Тело брошено под углом к горизонту с высокого обрыва (см. рисунок).  Из-за сопротивления воздуха время подъема тела до наибольшей высоты и время падения до точки $A$, находящейся на линии горизонта, которая проходит через точку $O$ старта, отличаются на $\tau$. В той же точке $A$ горизонтальная составляющая скорости тела равна $v_{гА}$, а вертикальная составляющая на $\Delta v$ меньше вертикальной составляющей скорости в точке $O$ старта.
На какую высоту $H$ от линии горизонта поднялось тело, если наибольшее удаление его по горизонтали от точки $A$ за время полета составило $\Delta L_{0}$? Сила сопротивления движению тела в воздухе прямо пропорциональна его скорости.
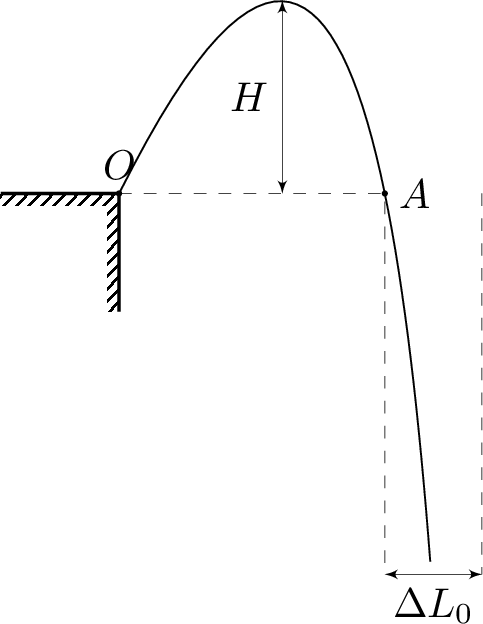
Решение: Рассмотрим сначала движение тела по вертикали. За малый промежуток времени $\Delta t$ изменение его импульса составит: $$ m \Delta v_{в}=-m g \Delta t-k v_{в} \Delta t=-m g \Delta t-k \Delta H, $$ где $k$ — коэффициент пропорциональности в выражении для силы сопротивления воздуха. Когда тело достигнет верхней точки траектории, изменение импульса тела будет равно $$ -m v_{в 0}=-m g t_{1}-k H. \quad (1) $$ При движении тела вниз от верхней точки траектории до точки $A$ изменение импульса составит $$ m v_{в A}=m g t_{2}-k H. \quad (2) $$ Складывая $(1)$ и $(2)$, получим $$ -m \Delta v=m g \tau-2 k H, $$ где $\tau=t_{2}-t_{1}$, $\Delta v=v_{в 0}-v_{в A}$. Отсюда $$ H=\frac{m}{k} \frac{g \tau+\Delta v}{2}. \quad (3) $$ Рассмотрим теперь движение тела по горизонтали. Изменение горизонтальной составляющей импульса тела $\Delta v_{г}$ равно импульсу силы сопротивления воздуха: $$ m \Delta v_{г}=-k v_{г} \Delta t=-k \Delta L, $$ где $\Delta L$ — малое смещение тела по горизонтали. Когда тело достигает точки $A$, изменение горизонтальной составляющей импульса составит (по модулю) $$ m v_{г 0}-m v_{г A}=k L_{A}, \quad (4) $$ где $L_{A}$ — расстояние между точками $A$ и $O$. При максимальном удалении, когда горизонтальная составляющая скорости станет равной нулю, полное изменение импульса тела будет равно $$ m v_{г 0}=k L_{\max }. \quad (5) $$ Вычитая $(4)$ из $(5)$, получаем $$ \frac{m}{k}=\frac{\Delta L_{0}}{v_{г A}}, $$ где $\Delta L_{0}=L_{\max }-L_{A}$. Следовательно, $$ H=\frac{\Delta L_{0}}{2 v_{г A}}(g \tau+\Delta v). $$
Ответ: $$ H=\frac{\Delta L_{0}}{2 v_{г A}}(g \tau+\Delta v). $$
Темы:
T, Механика, Динамика, Вязкое трение, Всероссийские, Трение